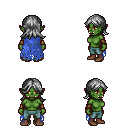
a pixel art fantasy rpg character, female body template, orc, green skin, blue tattered cape, teal pants, gray loose hair, leather bracers, brown shoes, four views (front, back, left, right), 2x2 character sprite sheet, small pixel art, hard edges, no anti-aliasing